Platform: macOS
Application: Arc Browser
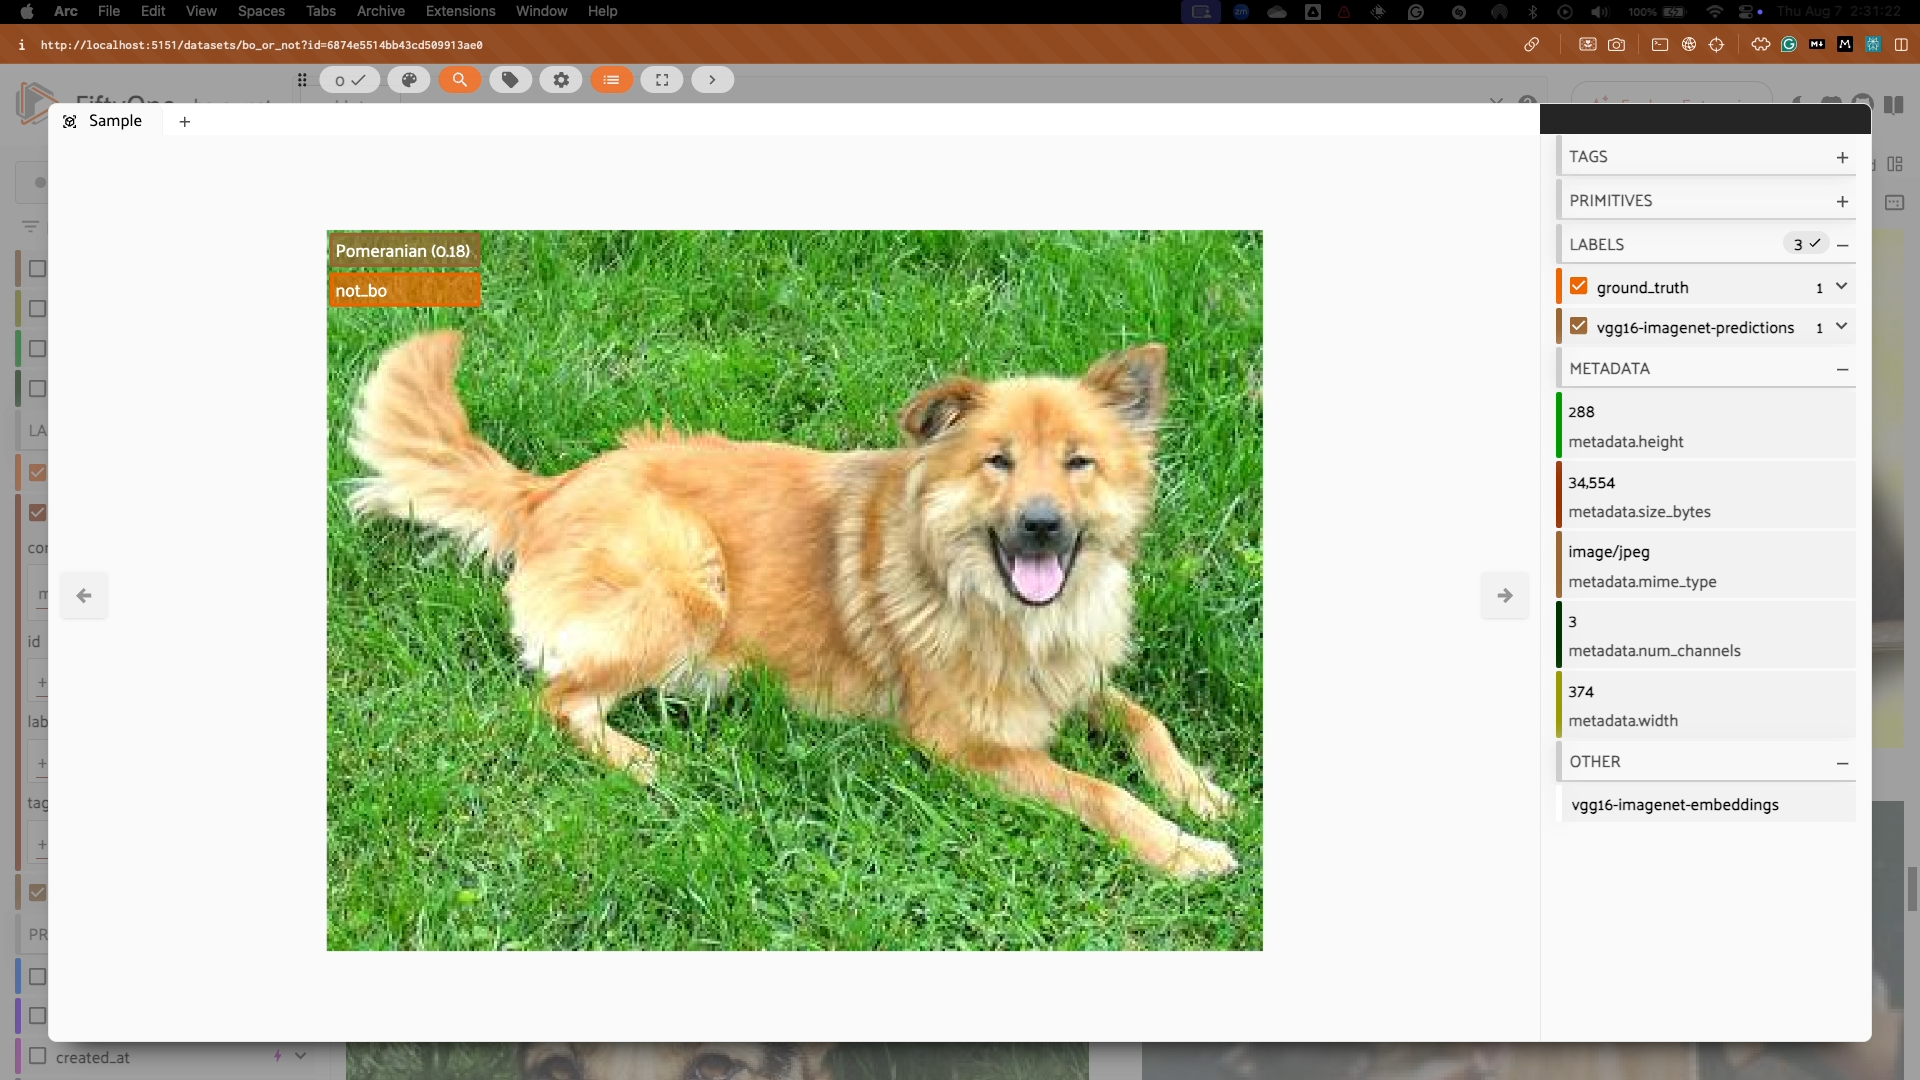
task_description: Where can I find the value of metadata.height for this sample?
action_type: hover
element_info: Text
steps_since_start: 1